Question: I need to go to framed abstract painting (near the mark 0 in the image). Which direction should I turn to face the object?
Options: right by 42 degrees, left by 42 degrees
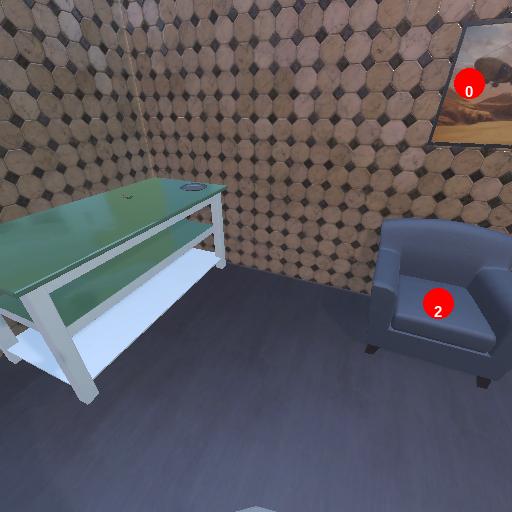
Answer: right by 42 degrees